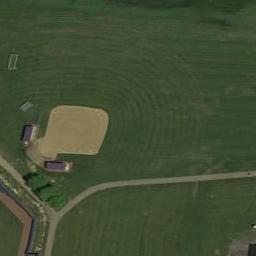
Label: baseball_diamond